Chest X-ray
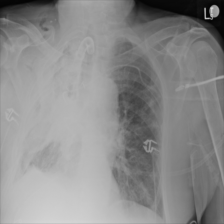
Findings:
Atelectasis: negative
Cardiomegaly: negative
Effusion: negative
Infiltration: negative
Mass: negative
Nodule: negative
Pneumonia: negative
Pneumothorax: negative
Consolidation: negative
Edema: negative
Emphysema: negative
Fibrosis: negative
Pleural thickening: negative
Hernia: negative